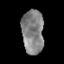
Tissue: lung
Cell type: T cells
Senescence score: 0.2065
Nuclear area (px): 944
Mean DAPI intensity: 131.323